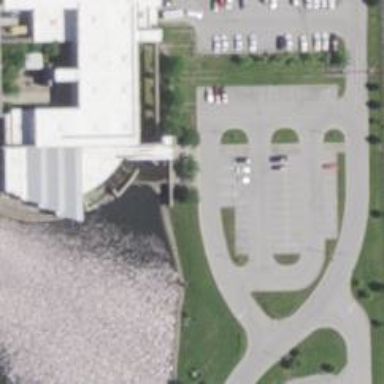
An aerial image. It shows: Parking space is available.